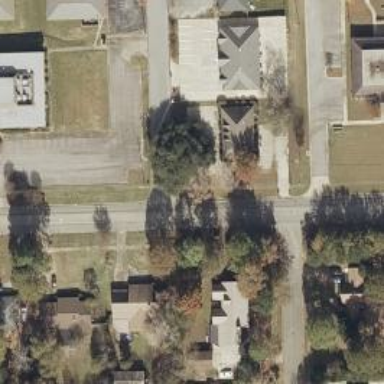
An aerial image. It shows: Residential road.